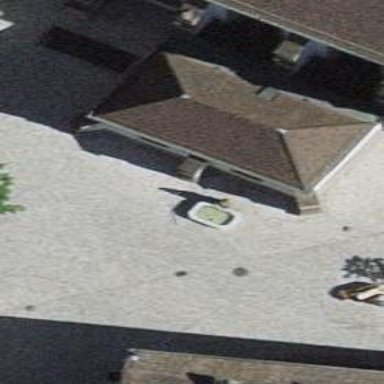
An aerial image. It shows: Drinking water amenity with drinking fountain.